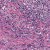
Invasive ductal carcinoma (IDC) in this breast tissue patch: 1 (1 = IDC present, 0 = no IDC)